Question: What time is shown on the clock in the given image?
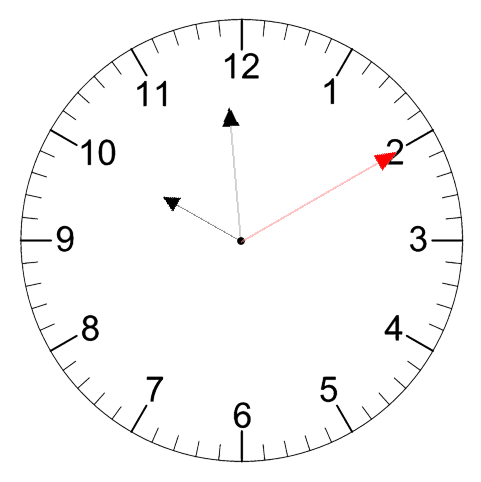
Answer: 09:59:10